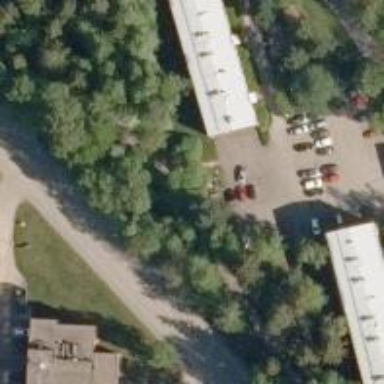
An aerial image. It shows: Paved parking area.